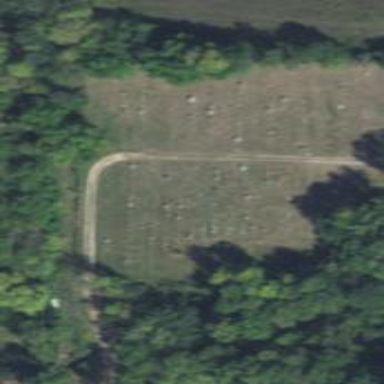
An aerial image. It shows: Cemetery.